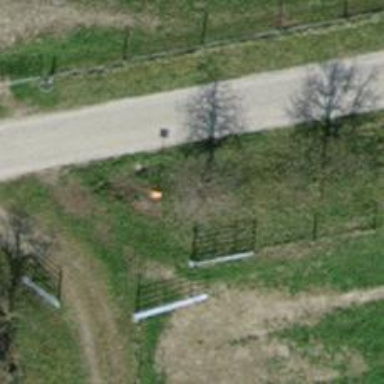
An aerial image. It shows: Pipeline marker.